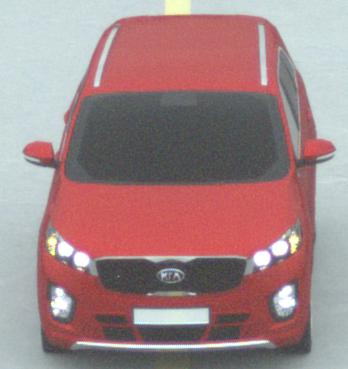
Make: KIA
Model: Sorento 2.2 CRDi
Detailed model: Sorento (UM)
Model produced from: 2015/03
Model produced until: 2017/10
Doors: 5
Color: red
Road condition: dry road
Daytime: midday
Contrast: low contrast